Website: home-depot
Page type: billing-address
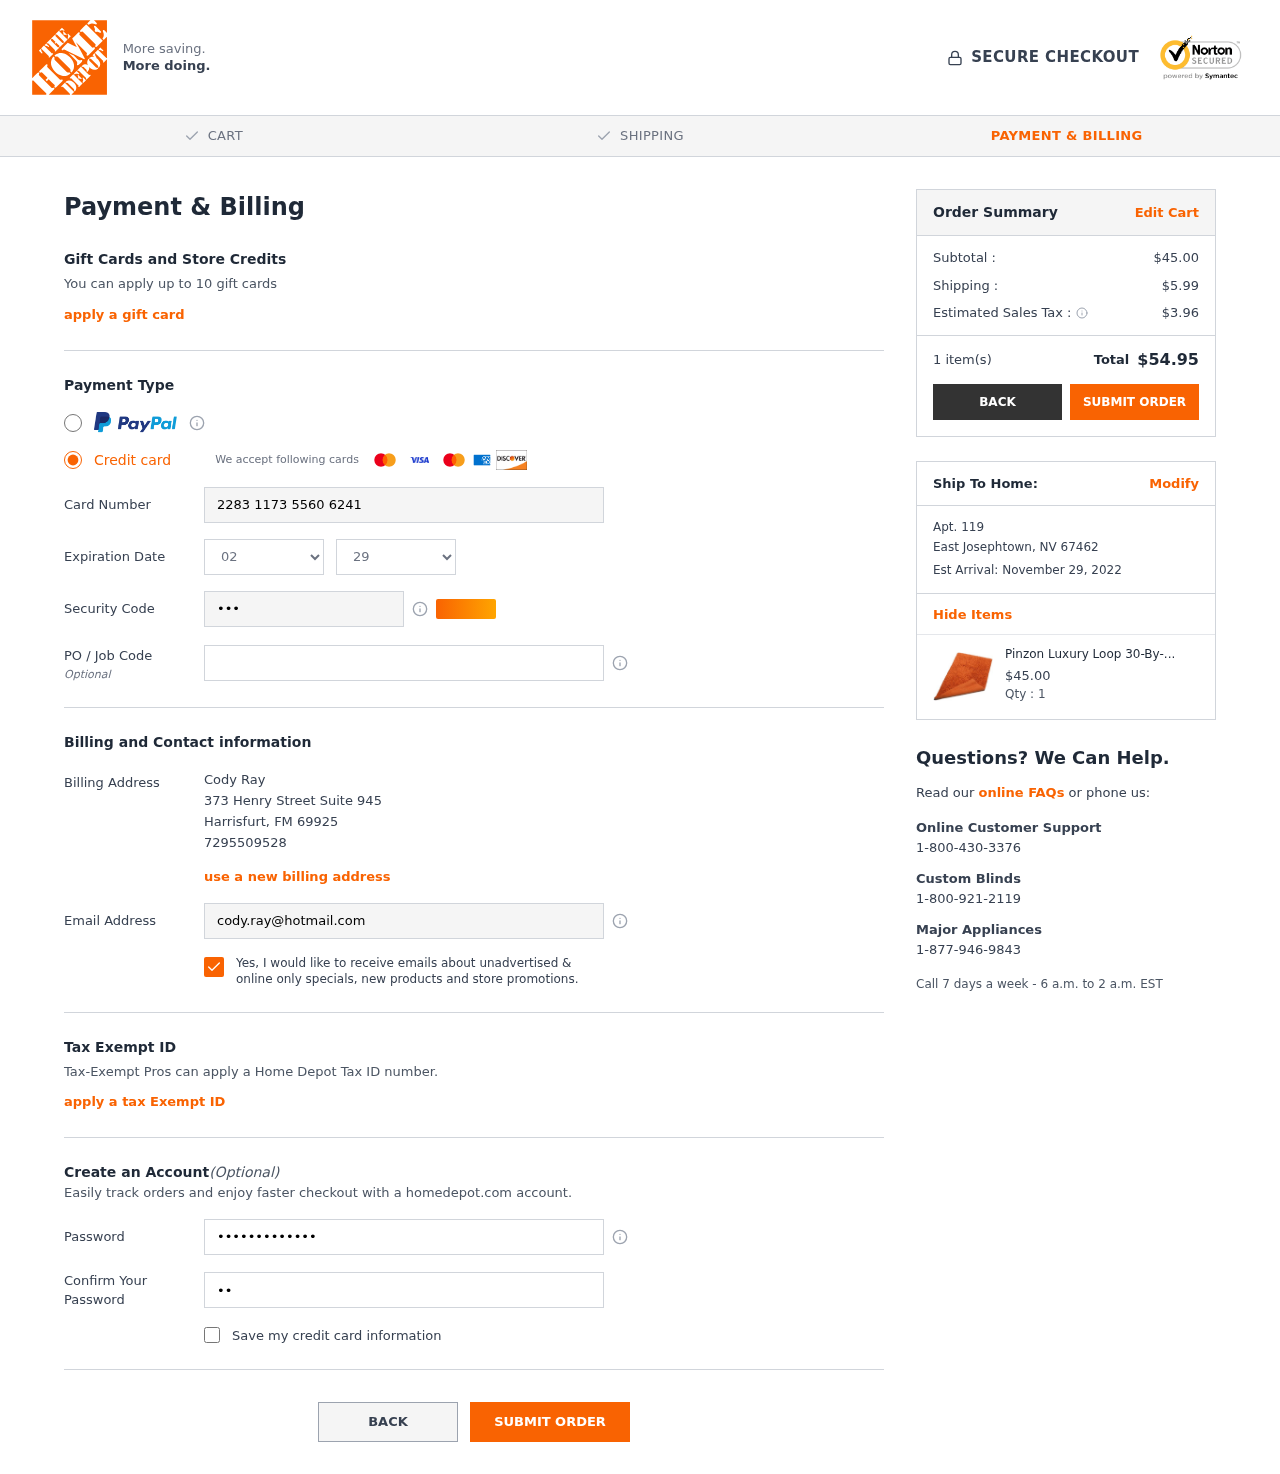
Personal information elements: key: PII_CARD_CVV
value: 845
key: PII_CARD_EXPIRY_MONTH
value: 02
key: PII_CARD_EXPIRY_YEAR
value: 29
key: PII_CARD_NUMBER
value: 2283 1173 5560 6241
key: PII_CITY
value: Harrisfurt
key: PII_CITY2
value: East Josephtown
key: PII_EMAIL
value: cody.ray@hotmail.com
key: PII_FULLNAME
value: Cody Ray
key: PII_PHONE
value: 7295509528
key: PII_POSTCODE
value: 69925
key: PII_POSTCODE2
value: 67462
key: PII_STATE_ABBR
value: FM
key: PII_STATE_ABBR2
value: NV
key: PII_STREET
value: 373 Henry Street Suite 945
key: PII_STREET2
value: Apt. 119
Product elements: key: PRODUCT1_NAME
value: Pinzon Luxury Loop 30-By-50-Inch Cotton Bath Rug, Spice
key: PRODUCT1_PRICE
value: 45
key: PRODUCT1_QUANTITY
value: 1
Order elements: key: ORDER_SUBTOTAL
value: $45.00
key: ORDER_SHIPPING_COST
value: $5.99
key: ORDER_TAX
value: $3.96
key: ORDER_NUM_ITEMS
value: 1 item(s)
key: ORDER_TOTAL
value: $54.95
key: ORDER_DELIVERY_DATE
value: Est Arrival: November 29, 2022